RGB frame:
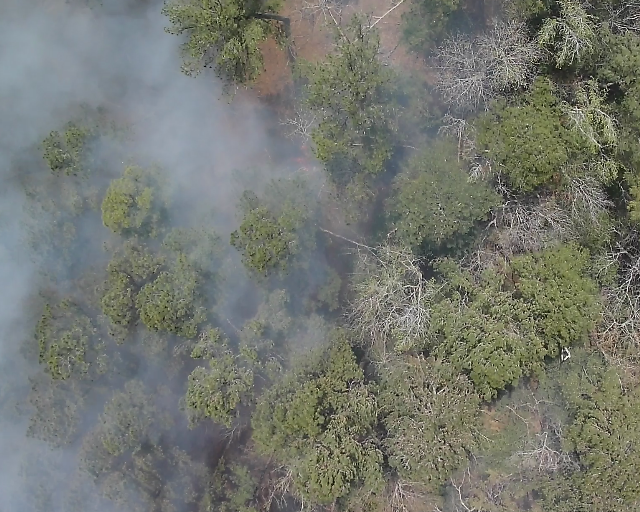
Thermal frame:
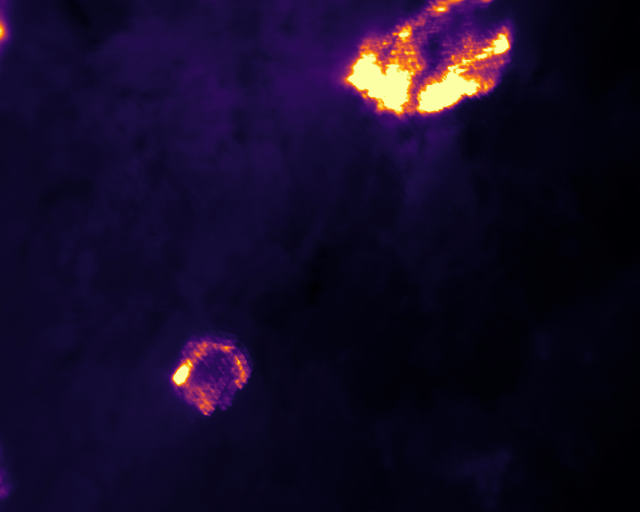
Captured: 2026-02-26 02:28:41
Pixels at or above 80 °C: 9809 (fraction of frame: 0.02993)